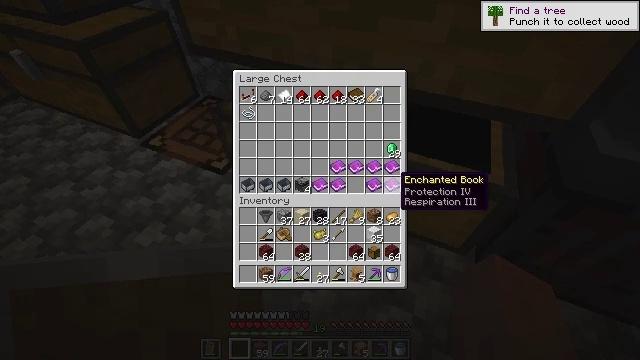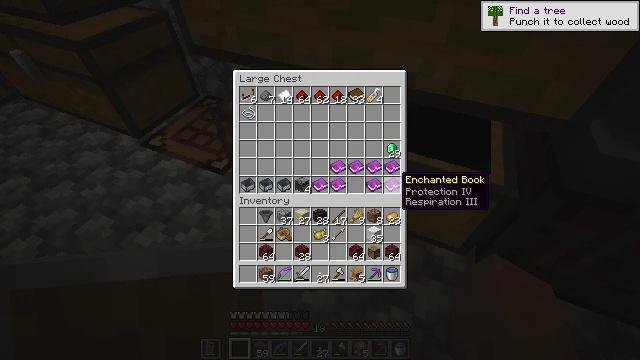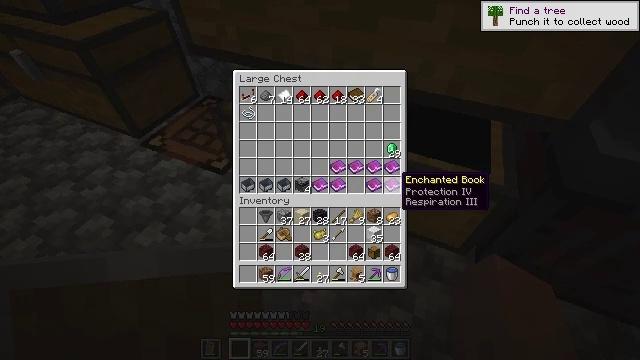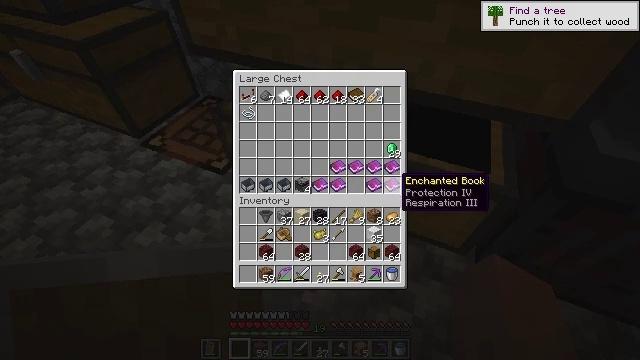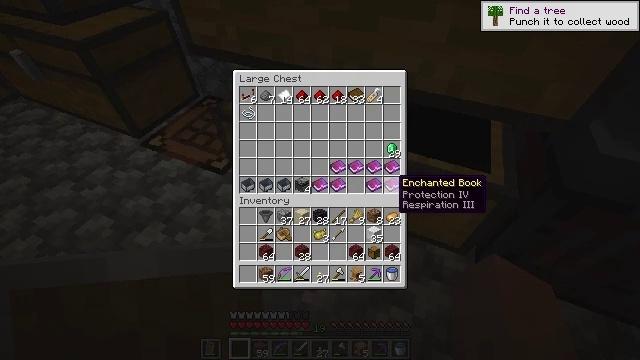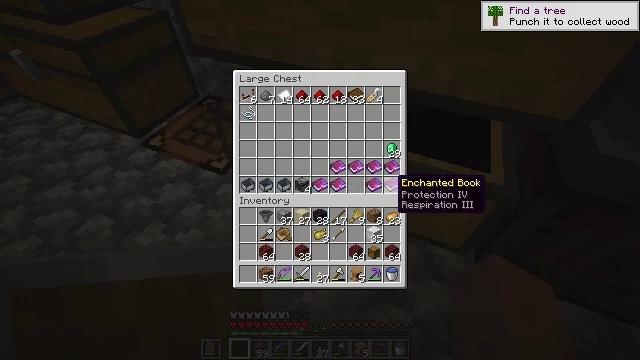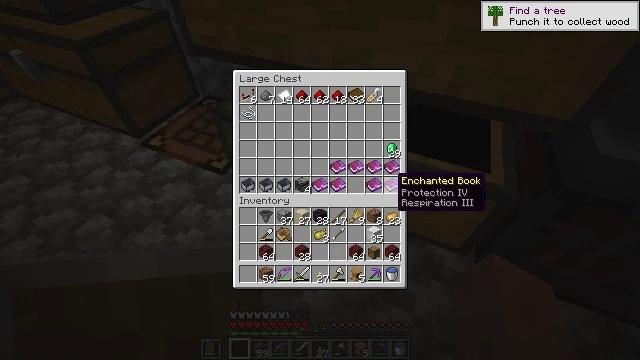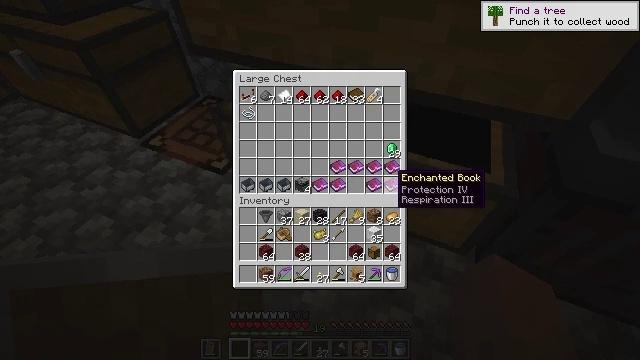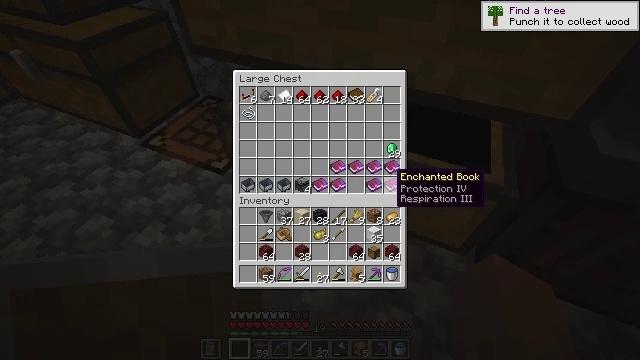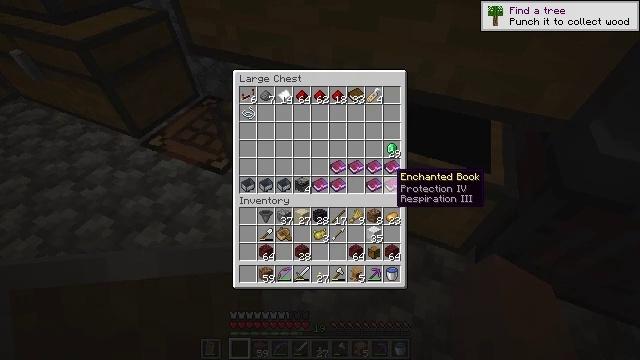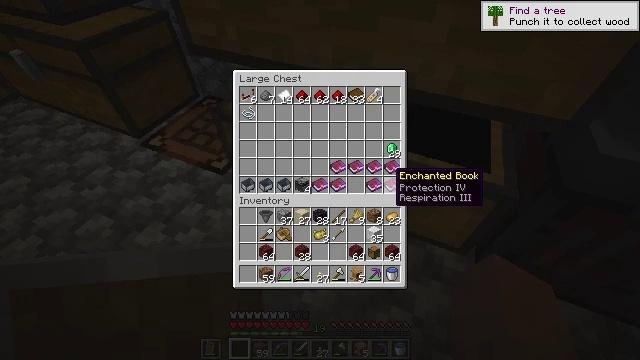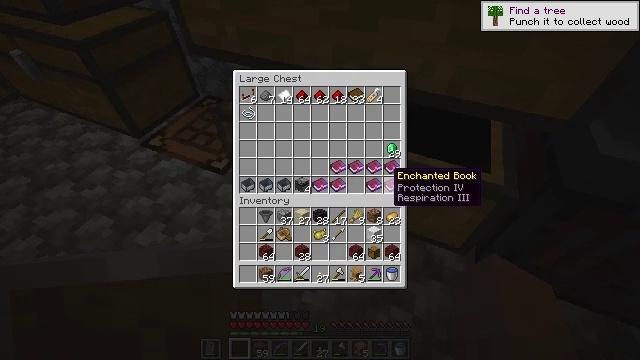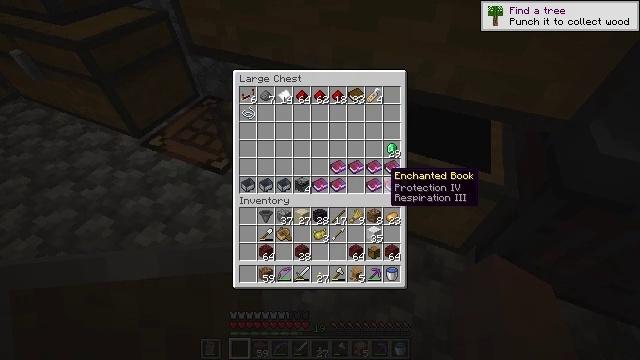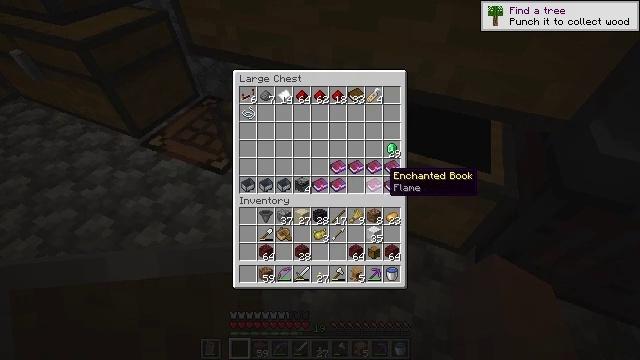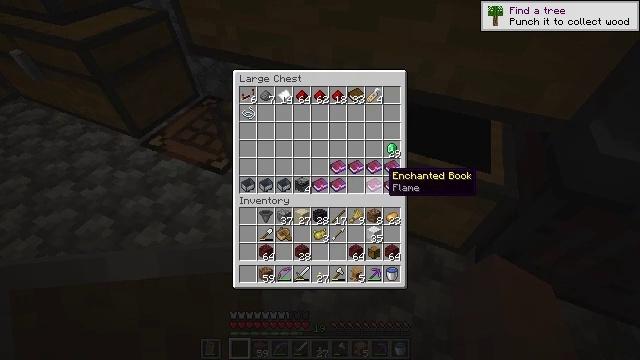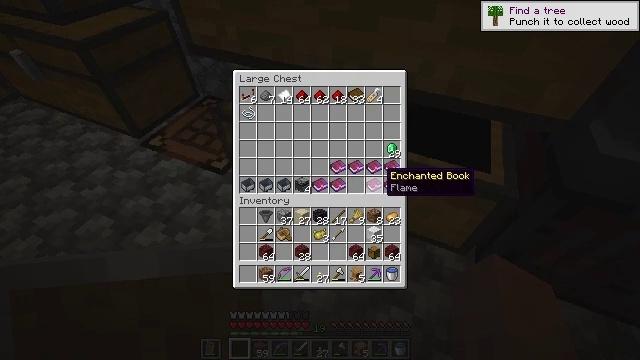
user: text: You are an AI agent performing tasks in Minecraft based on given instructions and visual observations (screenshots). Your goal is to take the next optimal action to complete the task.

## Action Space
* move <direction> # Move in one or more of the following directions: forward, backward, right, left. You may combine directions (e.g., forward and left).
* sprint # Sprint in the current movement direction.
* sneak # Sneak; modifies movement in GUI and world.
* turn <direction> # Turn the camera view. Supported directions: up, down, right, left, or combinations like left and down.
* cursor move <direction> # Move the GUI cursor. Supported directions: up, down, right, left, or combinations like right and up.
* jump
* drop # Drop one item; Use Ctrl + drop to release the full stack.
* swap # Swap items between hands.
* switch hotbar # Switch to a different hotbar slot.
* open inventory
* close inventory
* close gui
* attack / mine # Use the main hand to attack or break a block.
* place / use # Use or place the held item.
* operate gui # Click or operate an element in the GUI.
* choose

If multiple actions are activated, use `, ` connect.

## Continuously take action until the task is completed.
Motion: motion action
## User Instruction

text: Open the crafting table to make an oak sign.
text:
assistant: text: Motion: no_op
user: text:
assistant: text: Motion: no_op
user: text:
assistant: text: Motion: no_op
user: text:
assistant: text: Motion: no_op
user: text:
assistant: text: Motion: no_op
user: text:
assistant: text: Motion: no_op
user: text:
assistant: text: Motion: no_op
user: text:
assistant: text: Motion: no_op
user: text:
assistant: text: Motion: no_op
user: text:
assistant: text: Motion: no_op
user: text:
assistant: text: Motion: no_op
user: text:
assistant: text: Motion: no_op
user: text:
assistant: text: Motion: no_op
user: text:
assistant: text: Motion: no_op
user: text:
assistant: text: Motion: no_op
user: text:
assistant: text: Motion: no_op
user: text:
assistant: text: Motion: no_op
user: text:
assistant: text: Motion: no_op
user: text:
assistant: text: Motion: no_op
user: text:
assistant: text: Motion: no_op
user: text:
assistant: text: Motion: no_op
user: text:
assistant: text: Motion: no_op
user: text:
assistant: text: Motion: no_op
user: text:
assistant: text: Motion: no_op
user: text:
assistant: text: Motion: no_op
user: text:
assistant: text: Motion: turn left
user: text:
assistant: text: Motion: turn left
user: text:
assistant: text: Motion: no_op
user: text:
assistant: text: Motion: no_op
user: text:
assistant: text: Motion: no_op